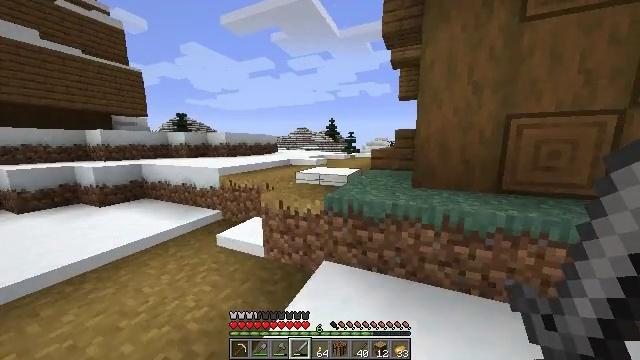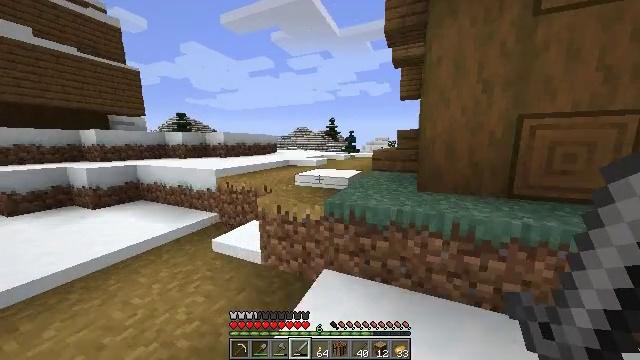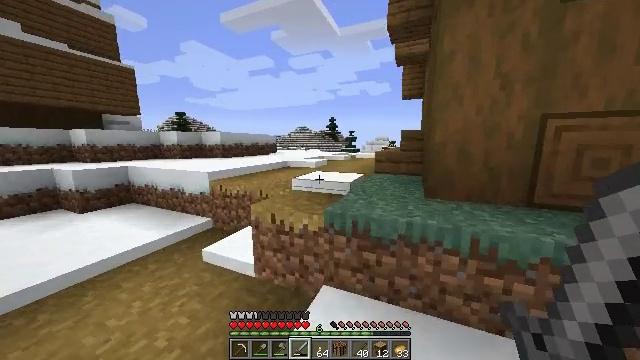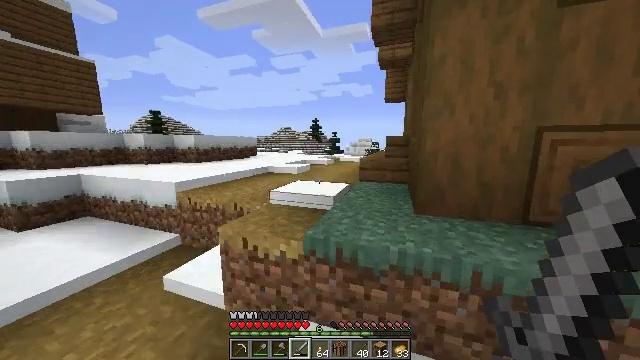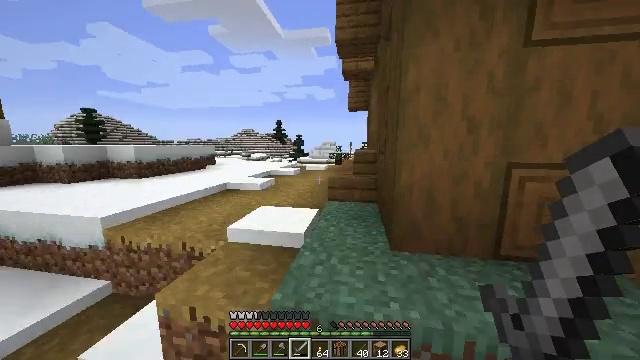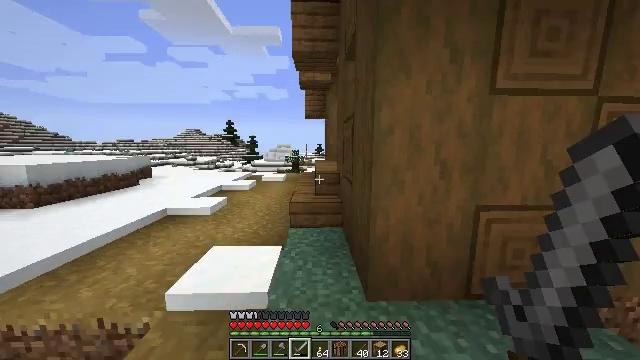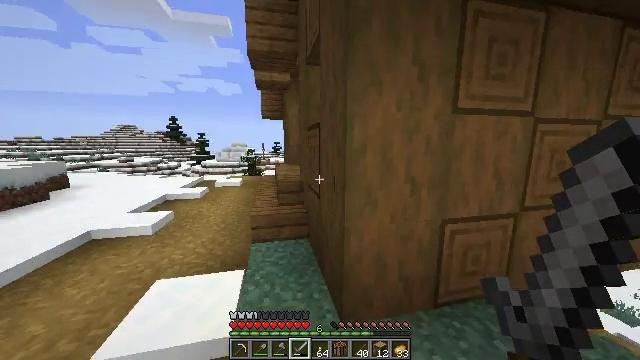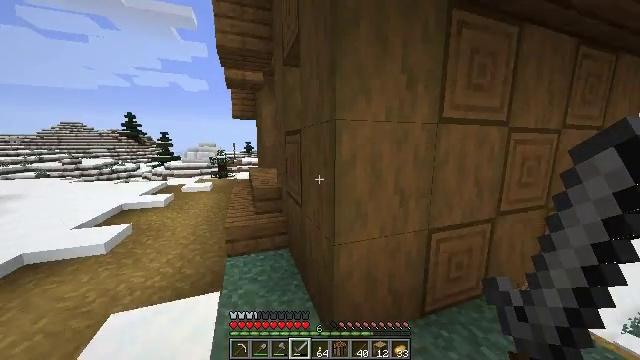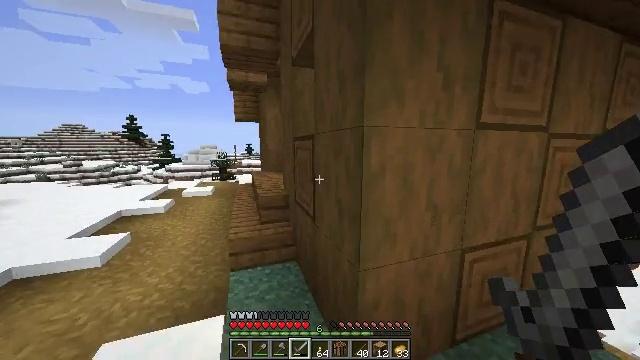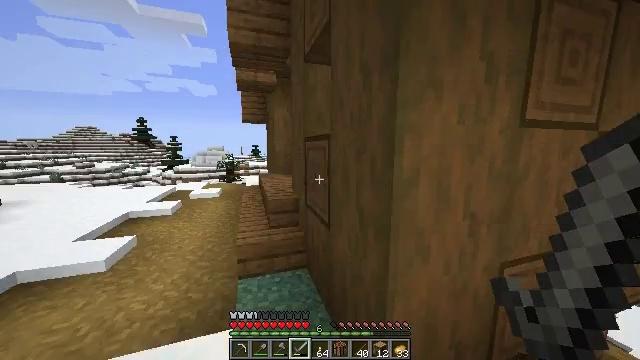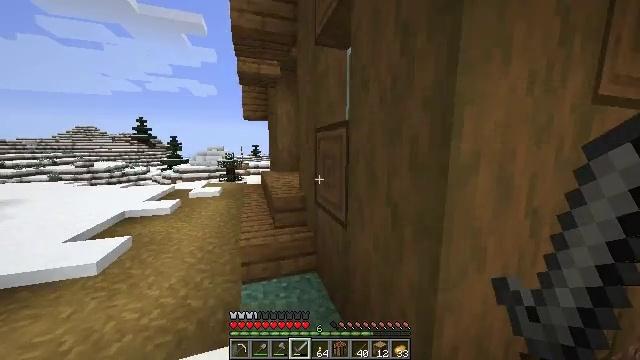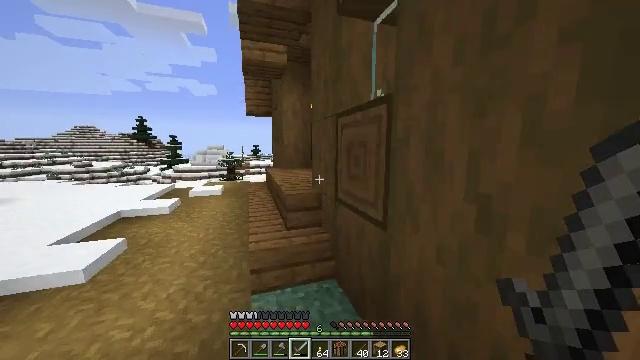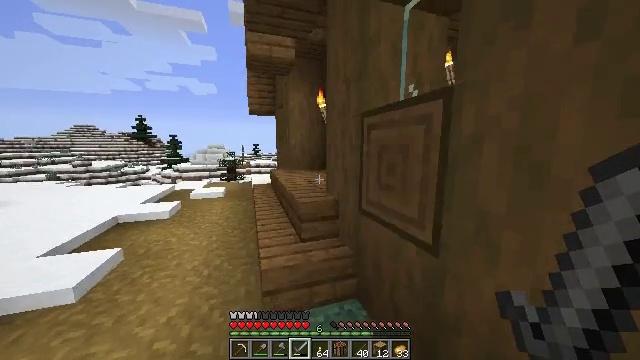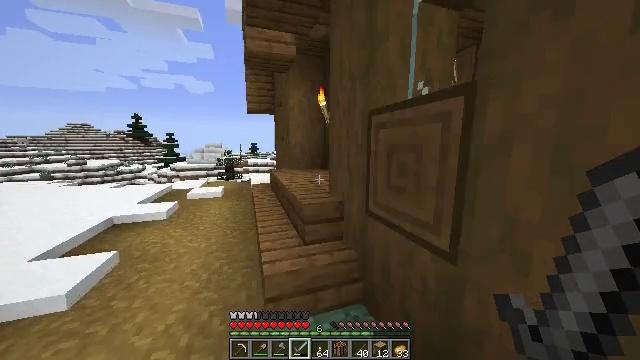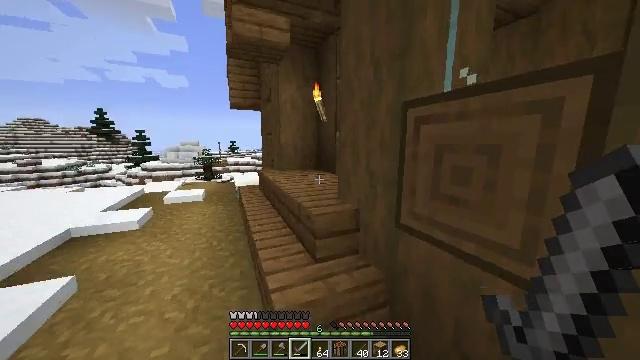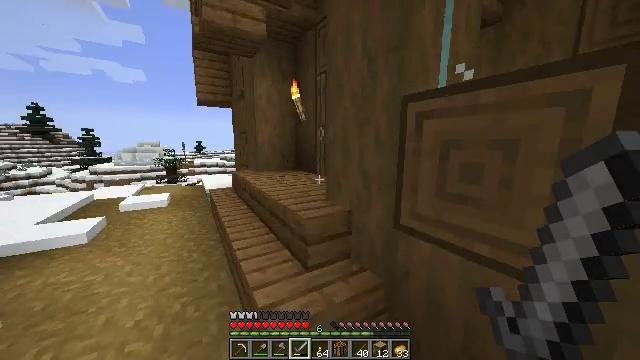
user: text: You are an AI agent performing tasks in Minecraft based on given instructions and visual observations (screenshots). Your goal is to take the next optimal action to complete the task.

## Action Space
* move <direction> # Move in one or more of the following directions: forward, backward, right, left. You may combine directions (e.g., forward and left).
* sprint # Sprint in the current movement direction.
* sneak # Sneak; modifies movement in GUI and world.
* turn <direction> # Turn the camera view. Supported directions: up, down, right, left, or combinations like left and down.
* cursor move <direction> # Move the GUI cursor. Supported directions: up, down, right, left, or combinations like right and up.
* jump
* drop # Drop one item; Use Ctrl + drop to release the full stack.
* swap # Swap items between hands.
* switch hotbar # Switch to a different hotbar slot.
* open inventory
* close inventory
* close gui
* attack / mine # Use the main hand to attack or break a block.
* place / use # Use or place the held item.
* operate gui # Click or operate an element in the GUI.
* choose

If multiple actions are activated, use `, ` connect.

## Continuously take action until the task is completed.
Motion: motion action
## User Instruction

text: Mine spruce leaves from the tree.
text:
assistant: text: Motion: move forward, sprint
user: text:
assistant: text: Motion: move forward, sprint
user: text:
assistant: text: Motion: move forward, sprint, turn right, jump
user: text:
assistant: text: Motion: move forward, sprint, turn right, jump
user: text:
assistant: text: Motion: move forward, sprint, turn right, jump
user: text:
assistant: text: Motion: move forward, sprint, turn right, jump
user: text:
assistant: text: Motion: move forward, sprint, turn right, jump
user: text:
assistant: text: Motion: move forward, sprint
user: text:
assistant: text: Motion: move forward and move left, sprint, turn left
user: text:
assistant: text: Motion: move forward and move left, sprint
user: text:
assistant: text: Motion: move forward and move left, sprint
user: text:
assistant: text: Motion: move forward and move left, sprint
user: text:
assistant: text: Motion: move forward and move left, sprint
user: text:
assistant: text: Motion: move forward and move left, sprint, turn right
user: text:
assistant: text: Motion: move forward and move left, sprint, turn right
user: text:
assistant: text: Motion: move forward and move left, sprint, turn right
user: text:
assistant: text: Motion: move forward and move left, sprint, turn right
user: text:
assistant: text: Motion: move forward and move left, sprint, turn right and up
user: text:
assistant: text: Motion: move forward and move left, sprint, turn right and up
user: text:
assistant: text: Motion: move forward and move left, sprint, turn right
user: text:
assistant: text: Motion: move forward and move left, sprint, turn right
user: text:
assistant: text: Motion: move forward and move left, turn right
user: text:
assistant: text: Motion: move forward and move left, turn right
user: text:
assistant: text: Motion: move forward and move left, turn right
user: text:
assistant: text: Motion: move forward and move left, turn right, use / place
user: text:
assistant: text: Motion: move forward, use / place
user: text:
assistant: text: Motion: move forward, use / place
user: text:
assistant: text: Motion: move forward
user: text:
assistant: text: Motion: move forward
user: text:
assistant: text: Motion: move forward and move left, turn down